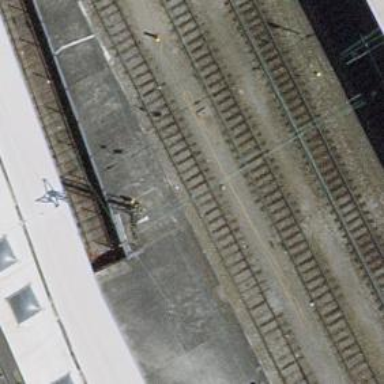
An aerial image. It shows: Railway signal.